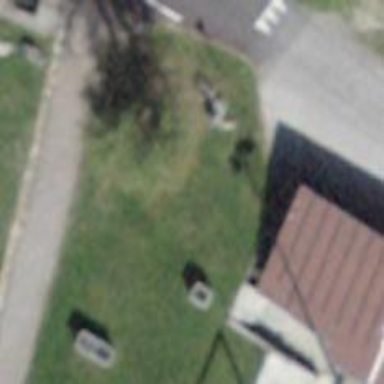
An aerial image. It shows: Bicycle repair station is available.